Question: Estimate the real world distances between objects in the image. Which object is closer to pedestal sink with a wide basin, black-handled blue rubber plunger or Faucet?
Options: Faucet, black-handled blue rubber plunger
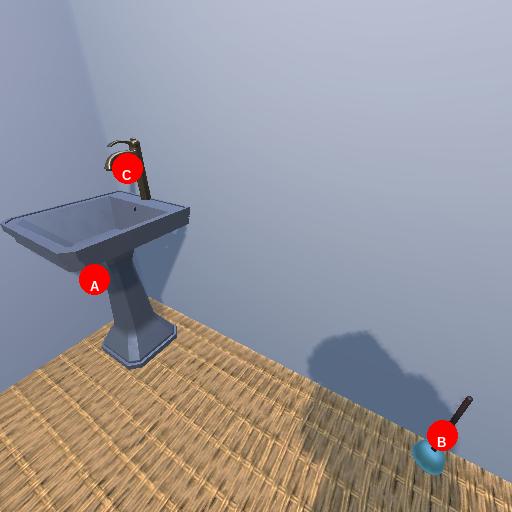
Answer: Faucet